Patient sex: M
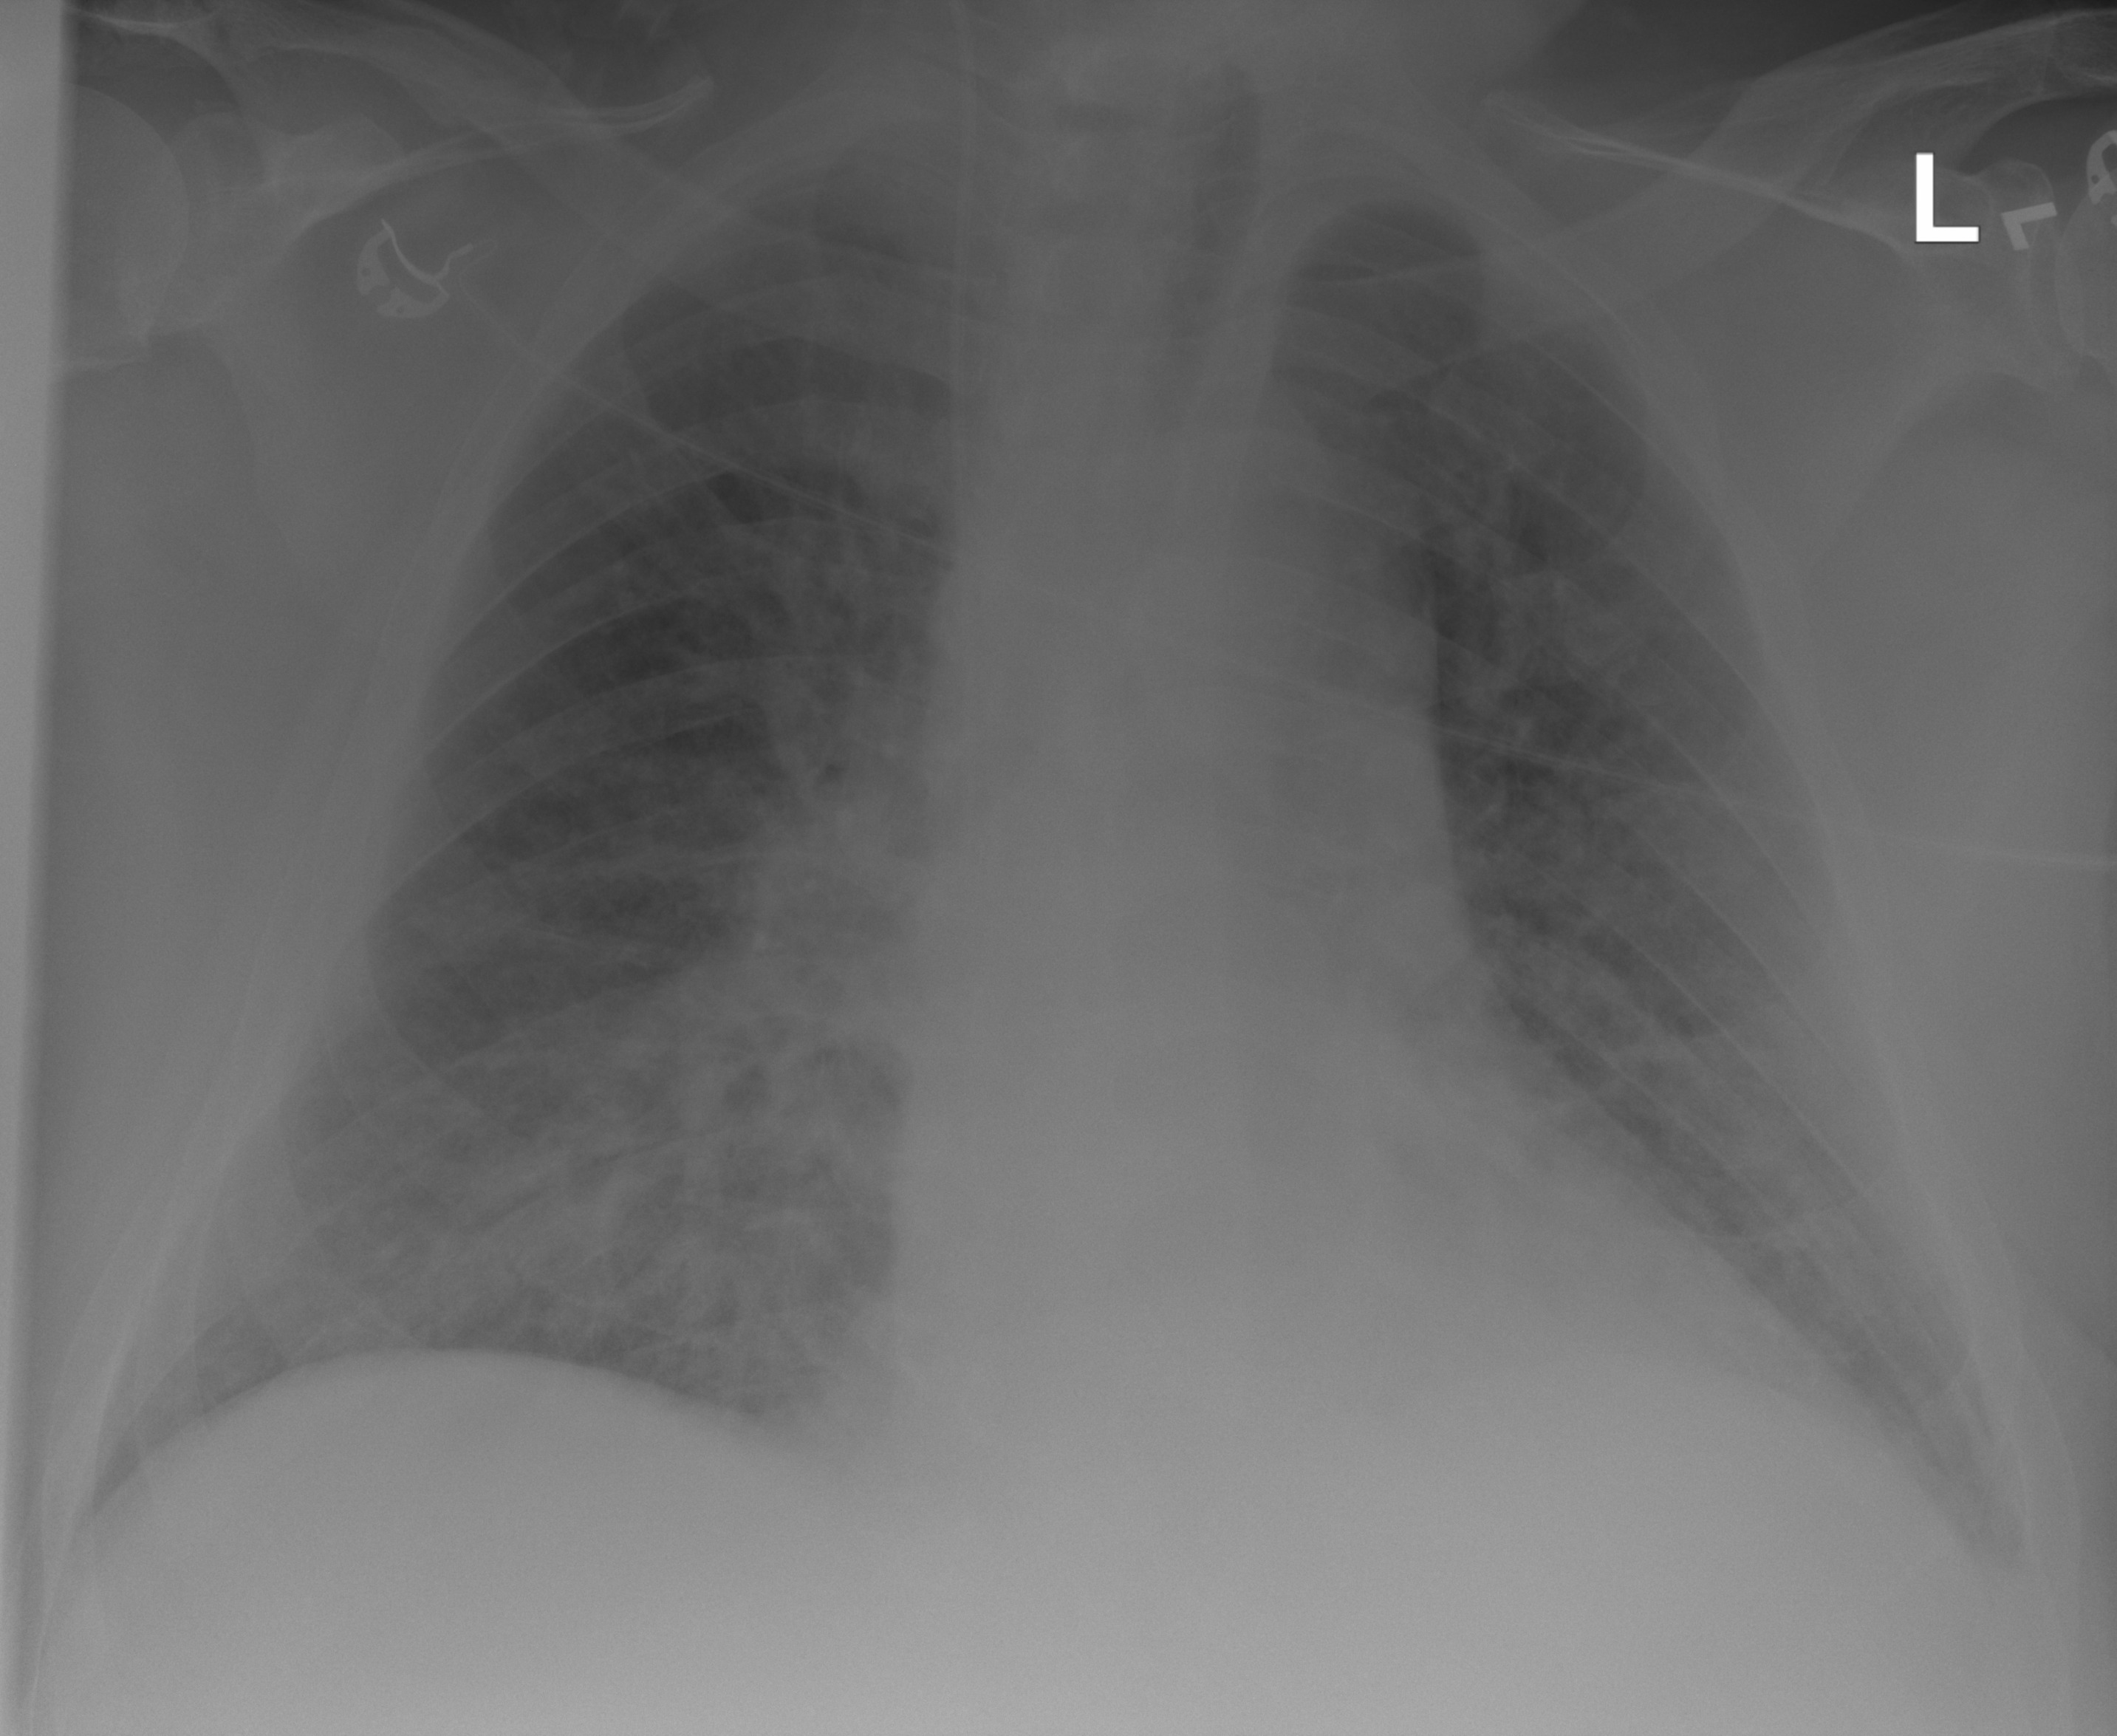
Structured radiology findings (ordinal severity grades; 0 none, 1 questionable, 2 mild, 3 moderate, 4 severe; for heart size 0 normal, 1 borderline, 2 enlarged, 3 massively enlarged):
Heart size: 2
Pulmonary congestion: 2
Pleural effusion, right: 0
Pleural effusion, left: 0
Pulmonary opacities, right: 0
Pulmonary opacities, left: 0
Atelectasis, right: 0
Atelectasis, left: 0